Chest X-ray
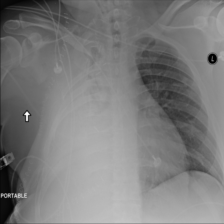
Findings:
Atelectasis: negative
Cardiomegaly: negative
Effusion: negative
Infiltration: negative
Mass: negative
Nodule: negative
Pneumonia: negative
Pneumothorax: negative
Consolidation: negative
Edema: negative
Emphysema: negative
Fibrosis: negative
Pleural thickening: negative
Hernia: negative